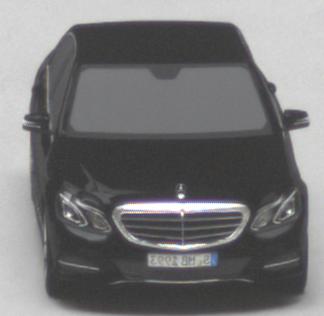
Make: Mercedes-Benz
Model: E 200
Detailed model: E-Class (212) Limousine
Model produced from: 2013/04
Model produced until: 2015/10
Doors: 4
Color: black
Road condition: dry road
Daytime: midday
Contrast: medium contrast